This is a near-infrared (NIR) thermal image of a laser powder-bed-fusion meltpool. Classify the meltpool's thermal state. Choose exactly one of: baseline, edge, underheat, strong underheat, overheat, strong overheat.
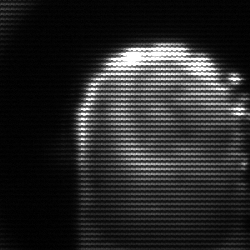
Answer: baseline